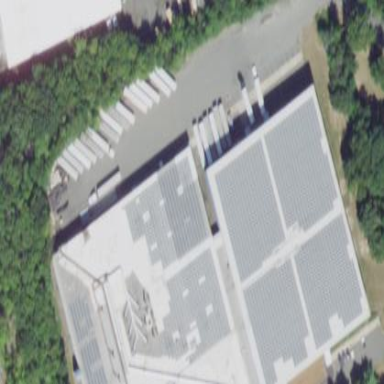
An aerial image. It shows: Solar power generator with photovoltaic panels.